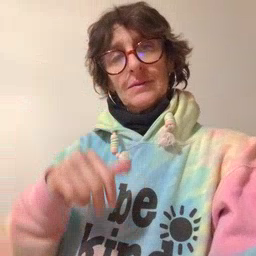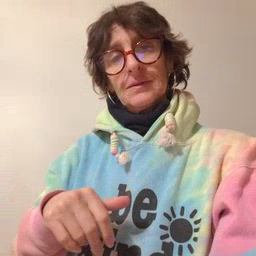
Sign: horse